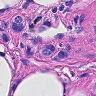
Metastatic tissue present: yes